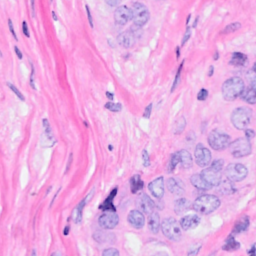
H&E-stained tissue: Breast